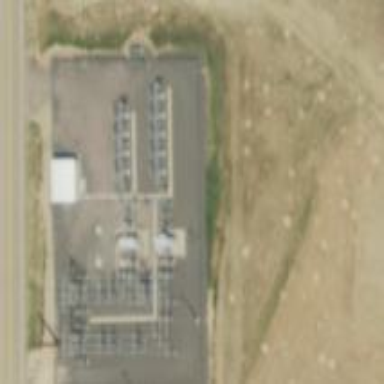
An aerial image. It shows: Distribution level power substation enclosed by fence.